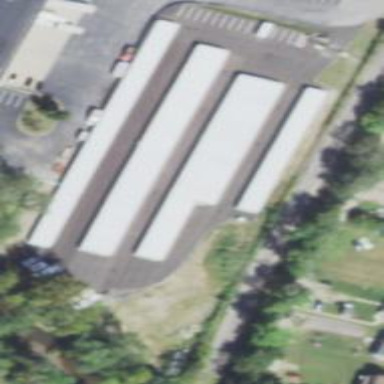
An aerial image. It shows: Industrial area with storage rental shop.